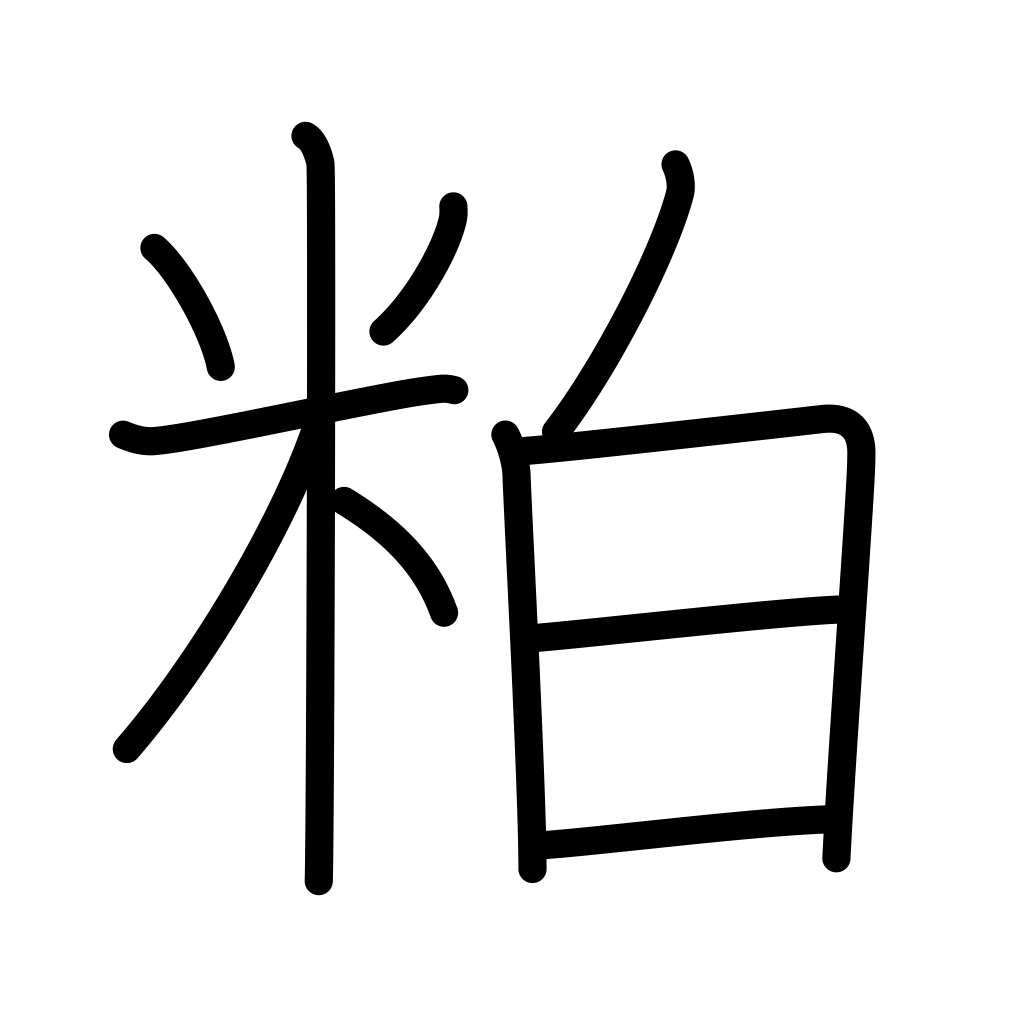
Meaning: scrap, waste